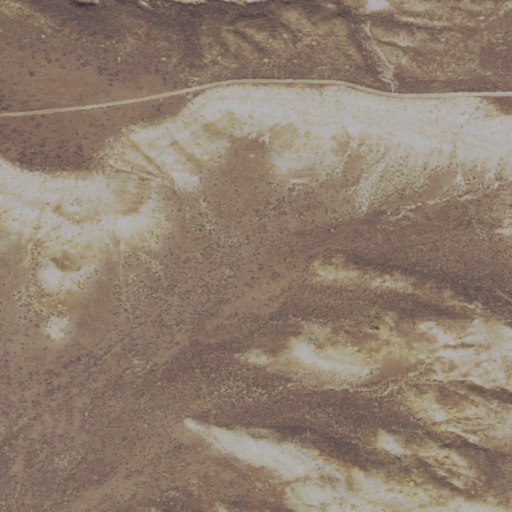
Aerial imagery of cliff(s) in Wyoming named Devils Slide containing shrub and grassland